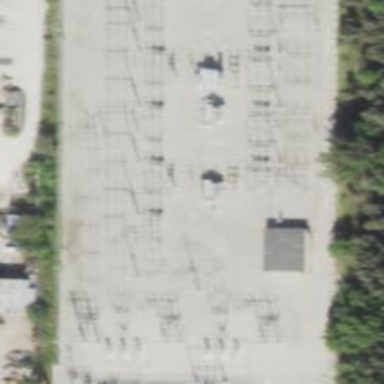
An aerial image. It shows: Switch for power supply.